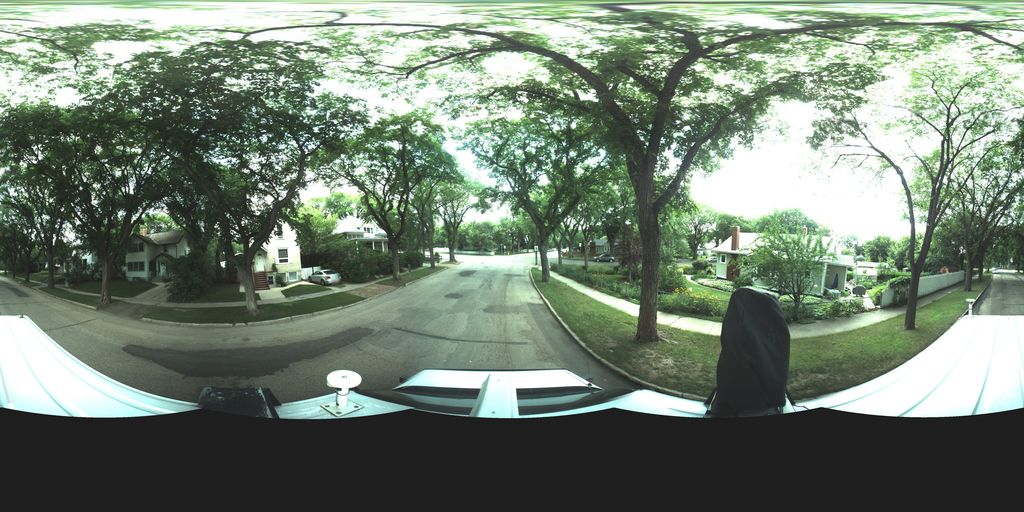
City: saskatoon